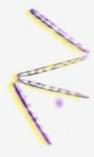
Label: Thalassionema